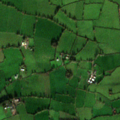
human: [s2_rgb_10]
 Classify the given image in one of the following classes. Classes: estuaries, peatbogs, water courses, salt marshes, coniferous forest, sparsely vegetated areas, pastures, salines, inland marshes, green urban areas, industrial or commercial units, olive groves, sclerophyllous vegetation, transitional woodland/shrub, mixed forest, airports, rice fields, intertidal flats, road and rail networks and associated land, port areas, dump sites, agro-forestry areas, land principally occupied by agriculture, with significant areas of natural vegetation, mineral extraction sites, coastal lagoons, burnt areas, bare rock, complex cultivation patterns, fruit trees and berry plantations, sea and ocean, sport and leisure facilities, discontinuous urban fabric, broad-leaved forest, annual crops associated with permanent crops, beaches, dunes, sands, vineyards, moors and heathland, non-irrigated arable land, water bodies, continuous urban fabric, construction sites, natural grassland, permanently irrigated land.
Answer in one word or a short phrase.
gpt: pastures